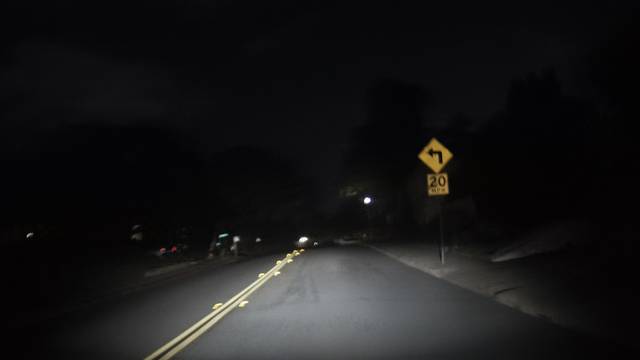
Region: United States
Coordinates: 32.752, -117.188